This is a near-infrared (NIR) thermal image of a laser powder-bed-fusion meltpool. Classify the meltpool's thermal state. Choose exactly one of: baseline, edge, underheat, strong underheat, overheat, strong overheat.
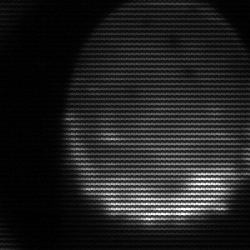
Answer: edge